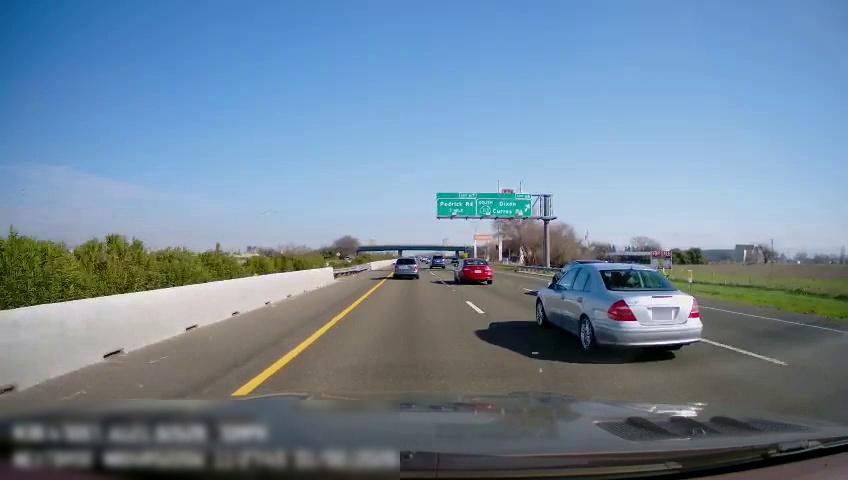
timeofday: Day
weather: Sunny
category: Drivable Space
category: Vehicles | SUV
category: Vehicles | Car
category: Vehicles | Car
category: Vehicles | SUV
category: Vehicles | Car
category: Vehicles | Car
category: Lanes | Current Lane
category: Lanes | Current Lane
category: Lanes | Alternate Lane
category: Lanes | Alternate Lane
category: Traffic | Signs